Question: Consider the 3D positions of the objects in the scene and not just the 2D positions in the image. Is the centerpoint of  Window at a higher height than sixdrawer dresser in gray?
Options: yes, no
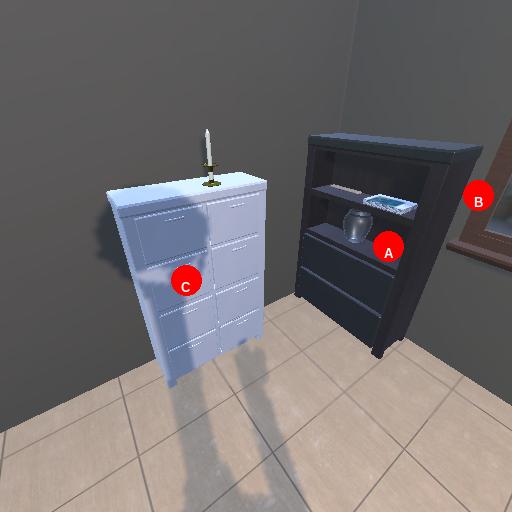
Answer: yes